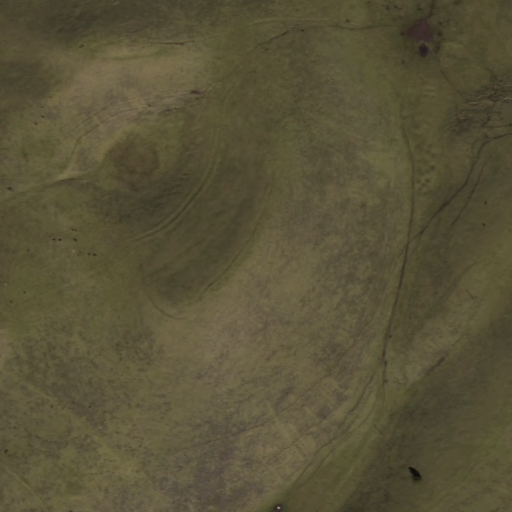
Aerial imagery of mountain in Hawaii named Keonenelu containing only unknown